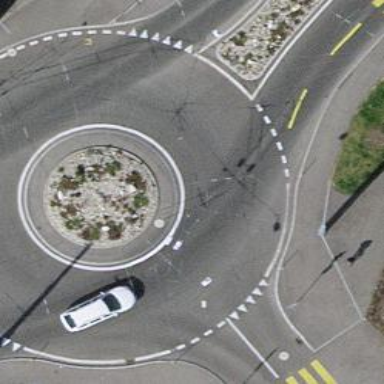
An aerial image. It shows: Roundabout at primary highway.